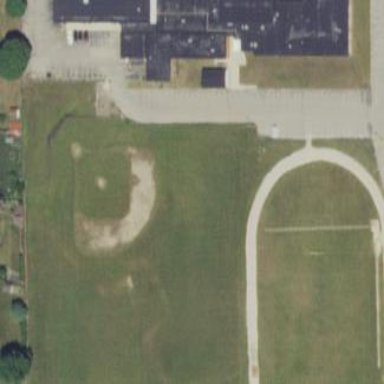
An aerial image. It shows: Softball pitch for leisure land activities.